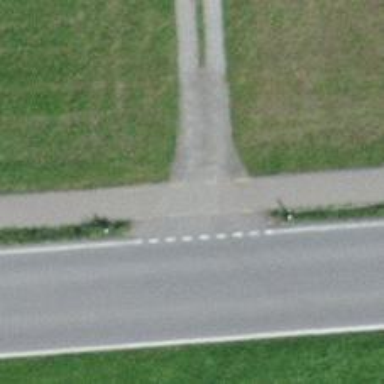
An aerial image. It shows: Dirt path with no sidewalk.